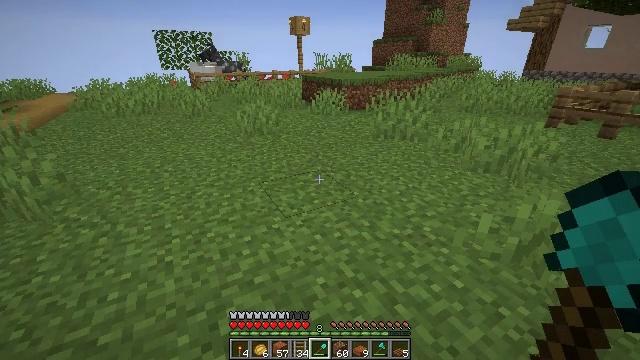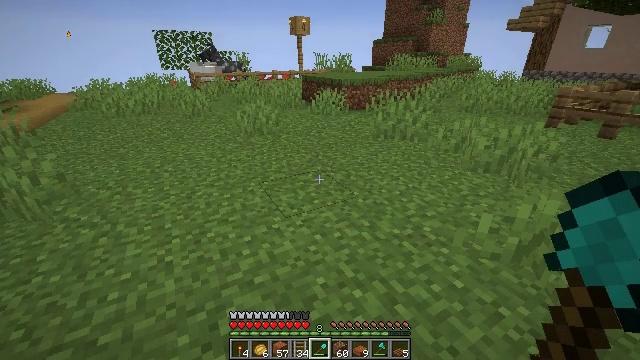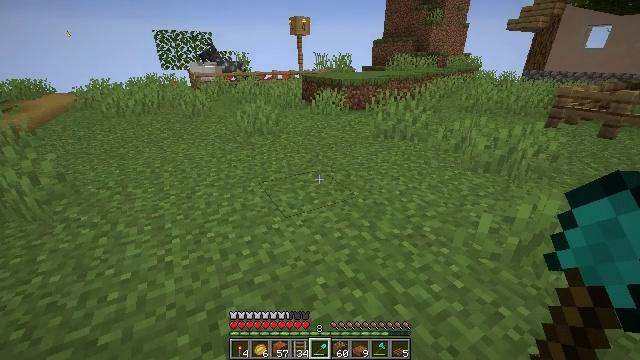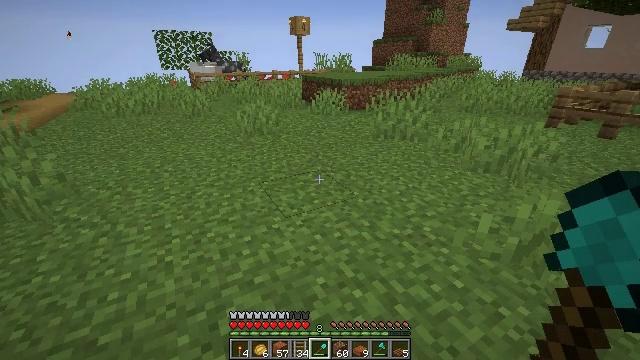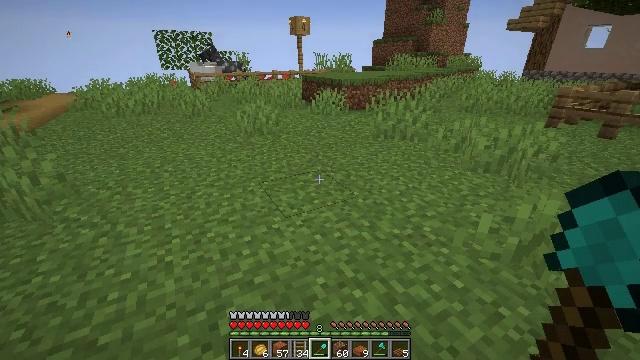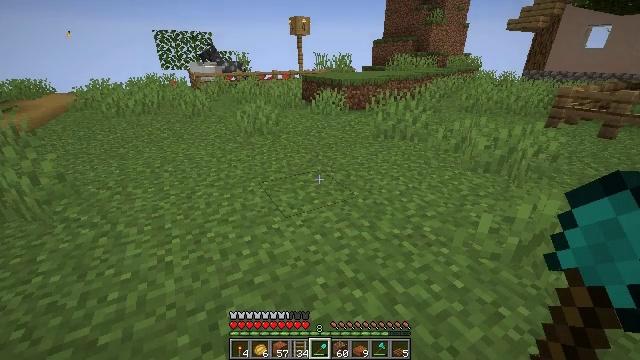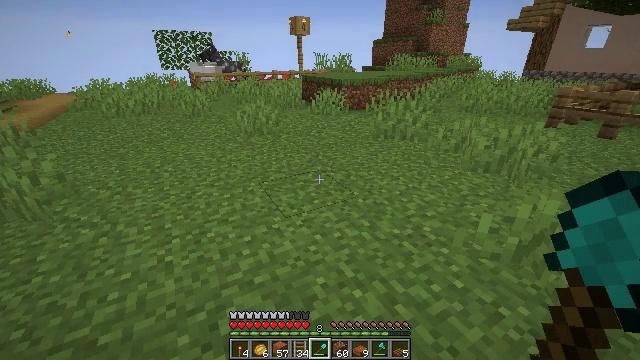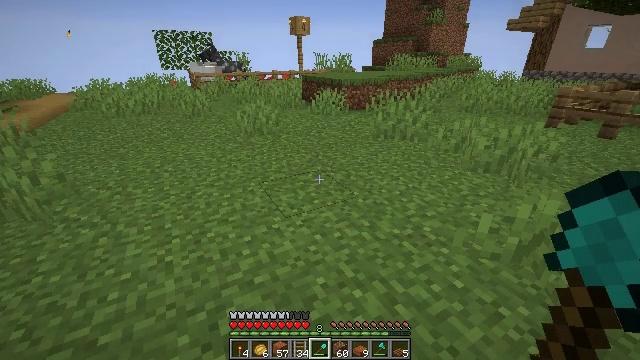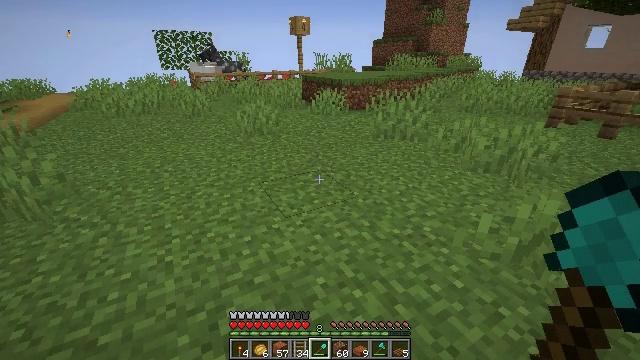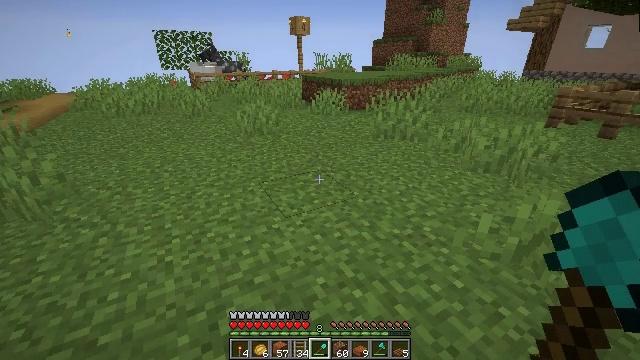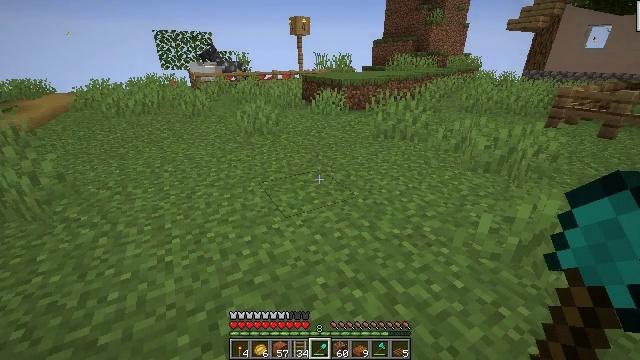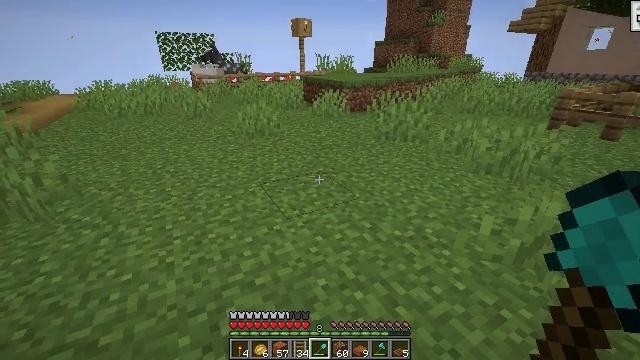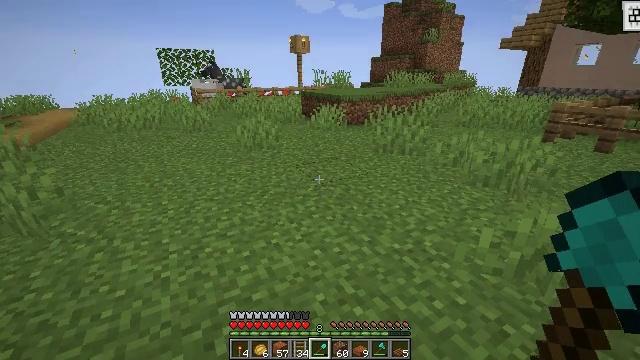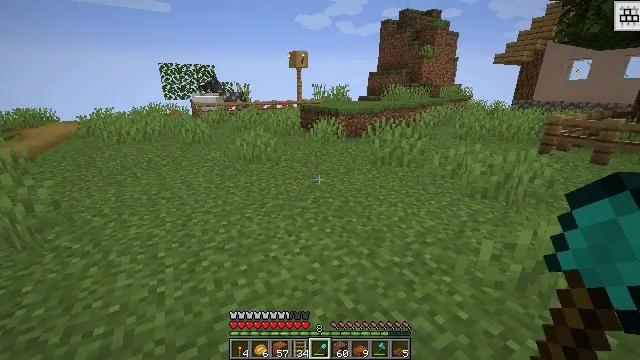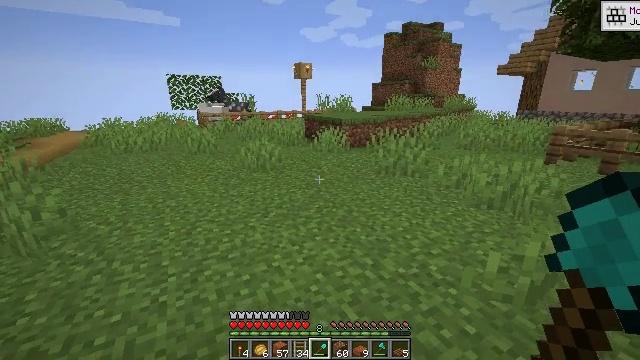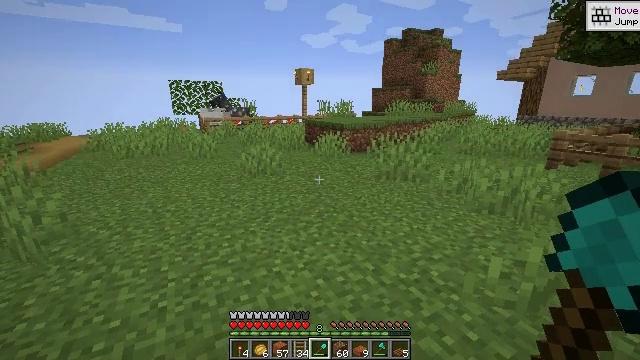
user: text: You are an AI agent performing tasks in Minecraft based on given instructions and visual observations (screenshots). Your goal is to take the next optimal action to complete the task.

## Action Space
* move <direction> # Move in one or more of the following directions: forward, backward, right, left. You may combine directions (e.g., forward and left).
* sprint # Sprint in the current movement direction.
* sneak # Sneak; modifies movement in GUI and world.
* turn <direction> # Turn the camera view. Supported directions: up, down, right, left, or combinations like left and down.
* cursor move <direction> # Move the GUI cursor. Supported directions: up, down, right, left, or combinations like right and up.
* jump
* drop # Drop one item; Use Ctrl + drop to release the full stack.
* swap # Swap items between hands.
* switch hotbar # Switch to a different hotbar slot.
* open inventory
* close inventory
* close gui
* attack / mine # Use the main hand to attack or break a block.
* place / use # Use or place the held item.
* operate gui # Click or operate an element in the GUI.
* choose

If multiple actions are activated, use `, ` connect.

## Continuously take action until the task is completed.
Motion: motion action
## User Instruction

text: Combat the cat.
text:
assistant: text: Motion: no_op
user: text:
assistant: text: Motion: no_op
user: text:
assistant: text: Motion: no_op
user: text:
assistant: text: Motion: no_op
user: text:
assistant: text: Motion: no_op
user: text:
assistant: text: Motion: no_op
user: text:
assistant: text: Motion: no_op
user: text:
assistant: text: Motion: no_op
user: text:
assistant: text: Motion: no_op
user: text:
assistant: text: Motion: no_op
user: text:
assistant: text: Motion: no_op
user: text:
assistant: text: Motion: turn up
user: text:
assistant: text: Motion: turn up
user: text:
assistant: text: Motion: turn up
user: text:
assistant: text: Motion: turn up
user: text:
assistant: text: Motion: no_op
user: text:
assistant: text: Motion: no_op
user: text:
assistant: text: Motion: no_op
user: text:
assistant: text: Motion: no_op
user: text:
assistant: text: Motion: no_op
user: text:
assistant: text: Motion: no_op
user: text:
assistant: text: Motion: no_op
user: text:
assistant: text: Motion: no_op
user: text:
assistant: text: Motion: no_op
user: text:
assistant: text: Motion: turn right and up
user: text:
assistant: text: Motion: turn up
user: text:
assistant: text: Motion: move forward, turn up
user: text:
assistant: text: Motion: move forward
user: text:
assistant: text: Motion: move forward, turn left
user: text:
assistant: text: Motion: move forward, turn left